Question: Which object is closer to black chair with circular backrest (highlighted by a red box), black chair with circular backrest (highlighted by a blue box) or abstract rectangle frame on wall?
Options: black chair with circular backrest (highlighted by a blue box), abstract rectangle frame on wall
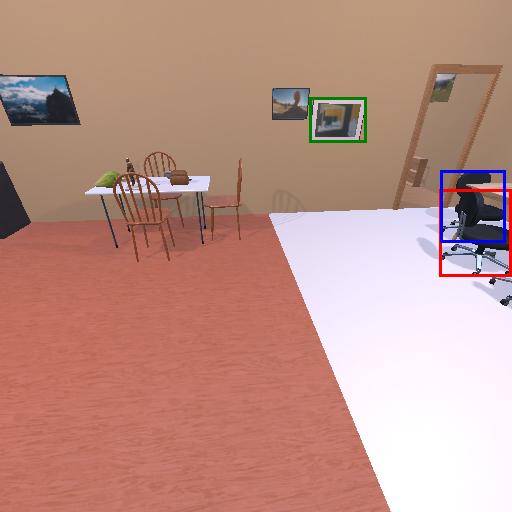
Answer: black chair with circular backrest (highlighted by a blue box)